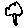
Label: tree